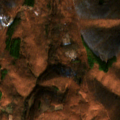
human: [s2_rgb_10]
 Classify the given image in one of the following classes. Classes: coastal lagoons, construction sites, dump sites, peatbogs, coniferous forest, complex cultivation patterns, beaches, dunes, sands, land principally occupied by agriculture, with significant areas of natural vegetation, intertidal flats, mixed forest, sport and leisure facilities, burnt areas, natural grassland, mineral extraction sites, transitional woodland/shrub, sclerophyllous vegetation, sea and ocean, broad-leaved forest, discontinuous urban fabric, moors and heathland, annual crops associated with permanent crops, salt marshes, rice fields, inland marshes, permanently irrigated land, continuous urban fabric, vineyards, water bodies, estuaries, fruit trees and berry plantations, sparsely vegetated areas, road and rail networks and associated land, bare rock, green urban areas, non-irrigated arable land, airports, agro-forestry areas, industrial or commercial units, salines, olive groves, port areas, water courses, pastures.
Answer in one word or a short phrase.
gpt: land principally occupied by agriculture, with significant areas of natural vegetation, broad-leaved forest